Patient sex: M
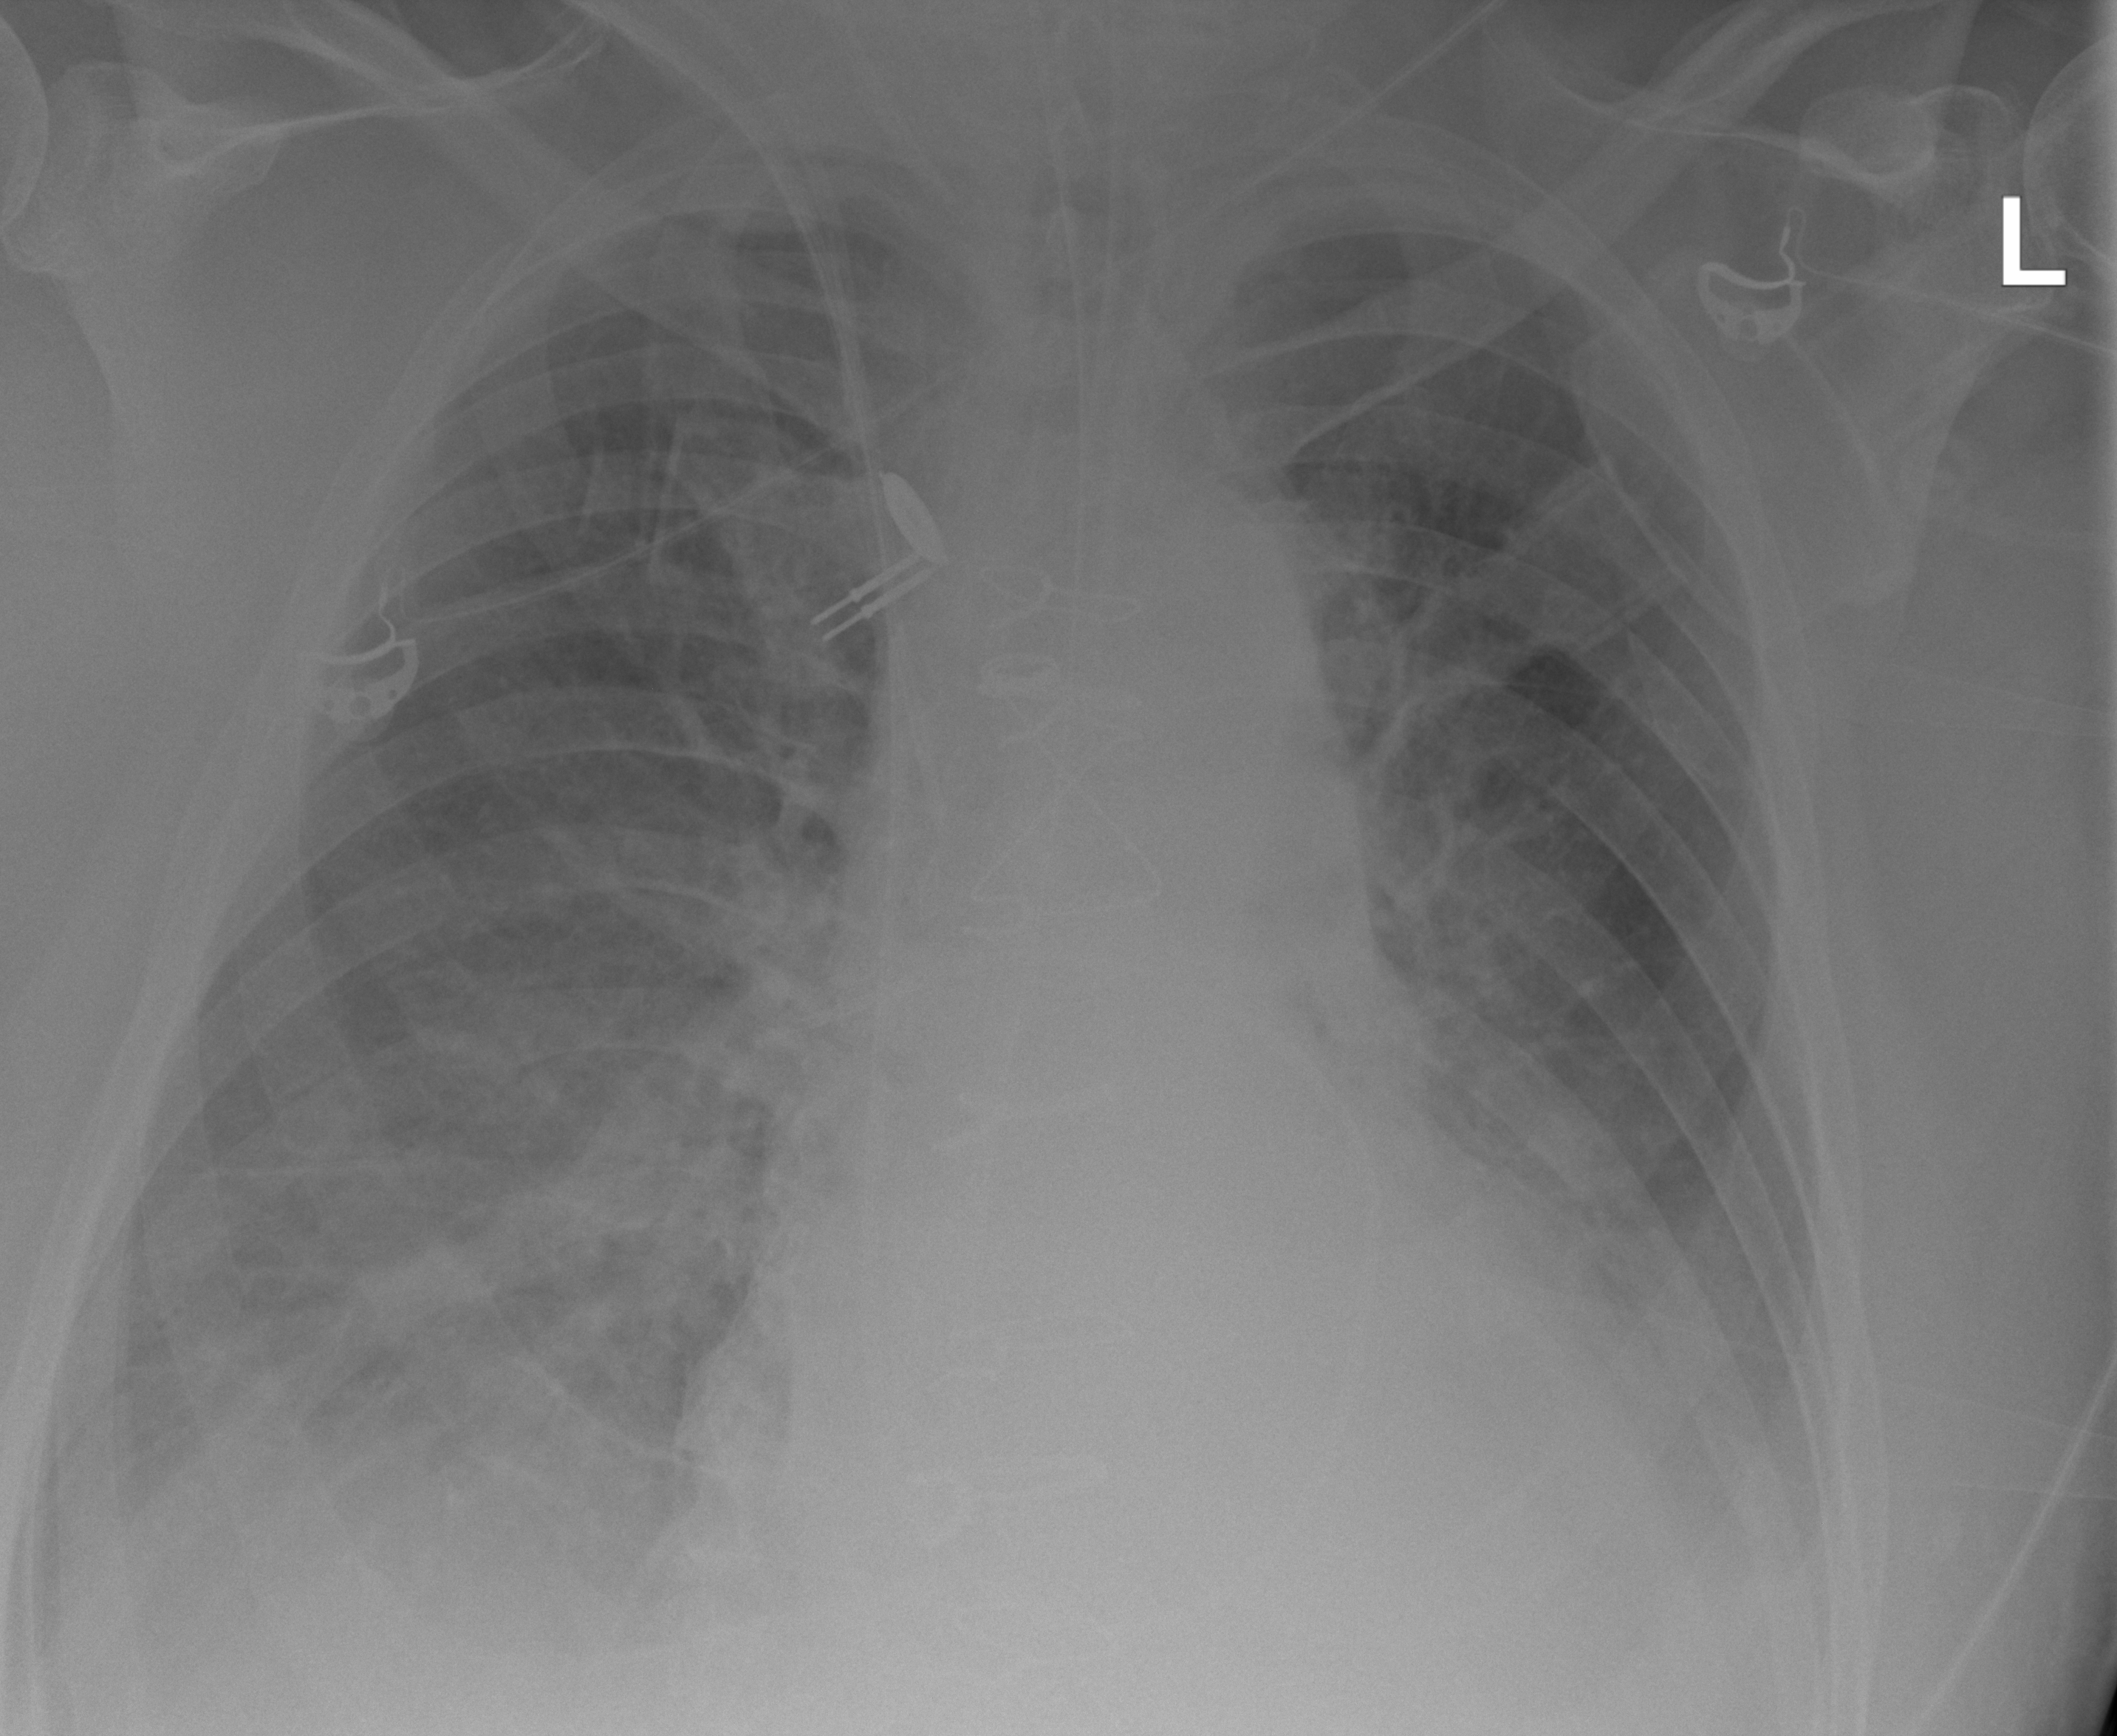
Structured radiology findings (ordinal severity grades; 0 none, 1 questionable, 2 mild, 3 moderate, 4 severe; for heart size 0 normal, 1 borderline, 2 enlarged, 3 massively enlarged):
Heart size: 2
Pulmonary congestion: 0
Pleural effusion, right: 2
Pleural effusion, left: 2
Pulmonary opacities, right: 0
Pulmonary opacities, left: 0
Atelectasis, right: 2
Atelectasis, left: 2